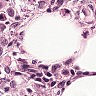
Metastatic tissue present: yes